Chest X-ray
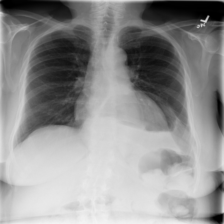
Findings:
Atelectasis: negative
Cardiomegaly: negative
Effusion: negative
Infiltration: negative
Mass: negative
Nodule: negative
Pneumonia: negative
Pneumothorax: negative
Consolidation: negative
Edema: negative
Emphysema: negative
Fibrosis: negative
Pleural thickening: negative
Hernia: negative